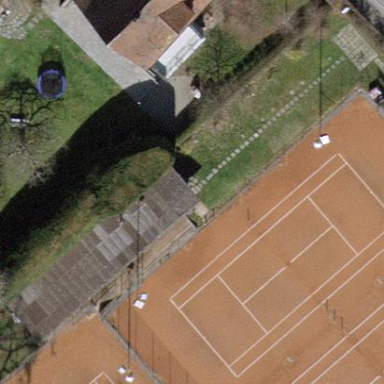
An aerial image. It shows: Tennis court on the leisure land pitch.